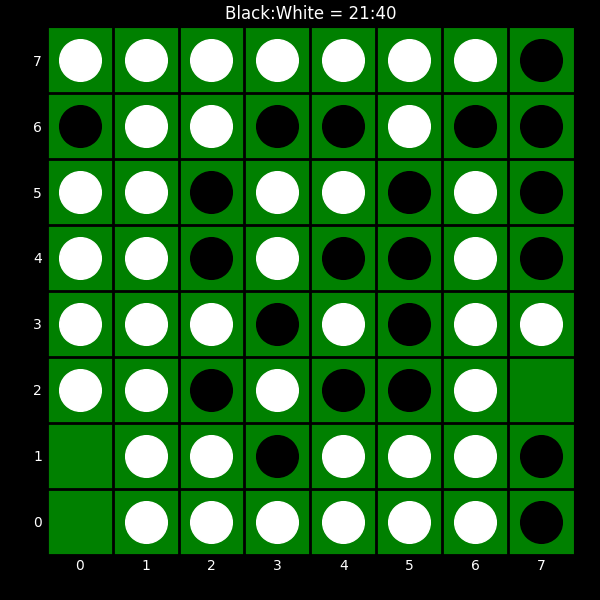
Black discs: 21
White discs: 40